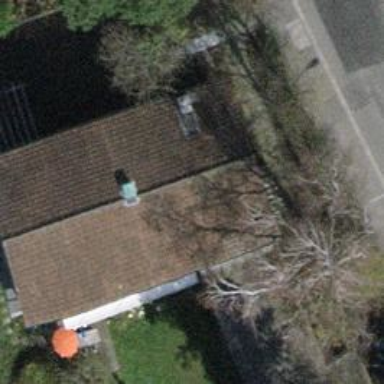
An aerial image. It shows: Building with gabled roof.